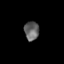
Tissue: skin
Cell type: Epithelial cells
Senescence score: 0.2633
Nuclear area (px): 273
Mean DAPI intensity: 99.388